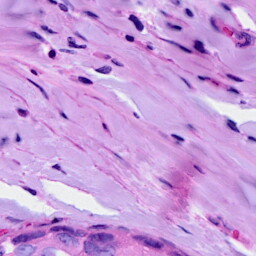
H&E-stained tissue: Breast